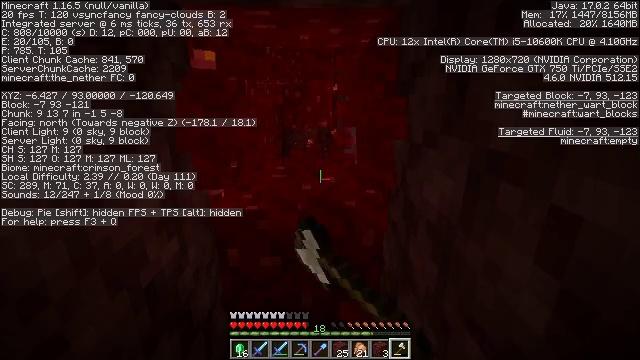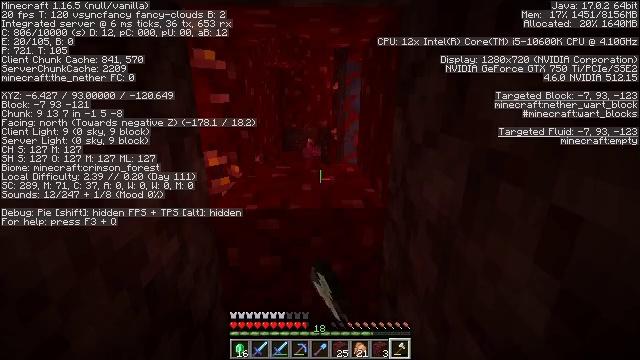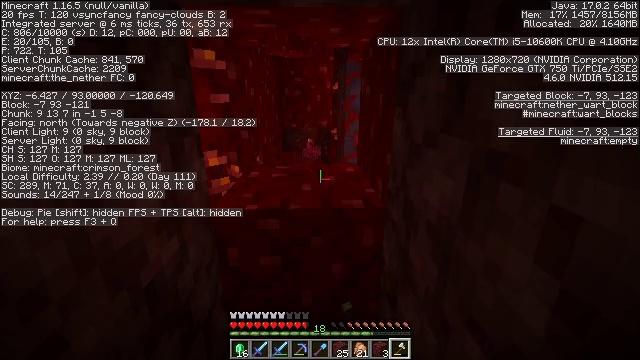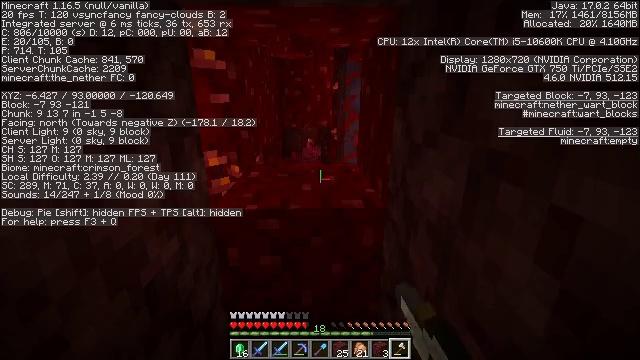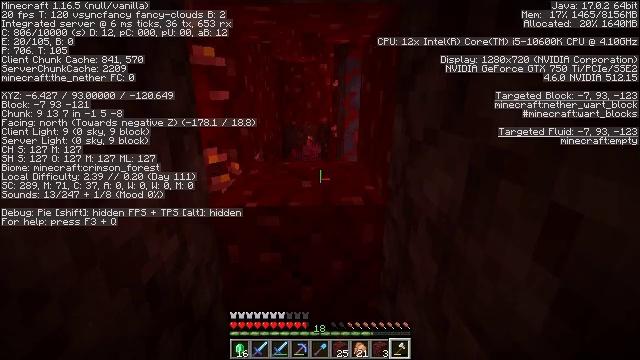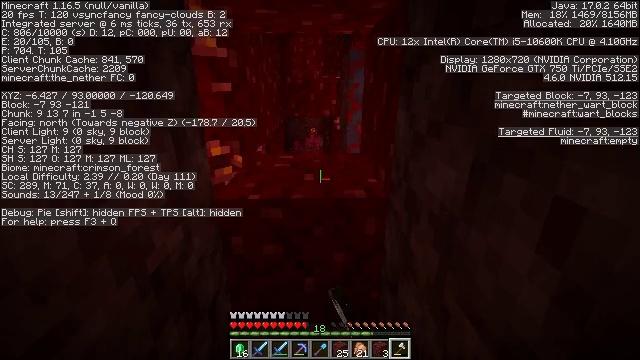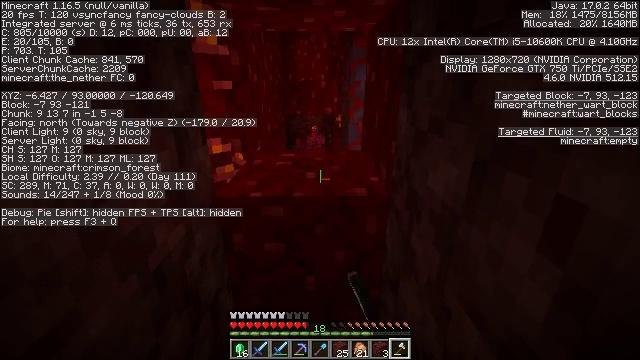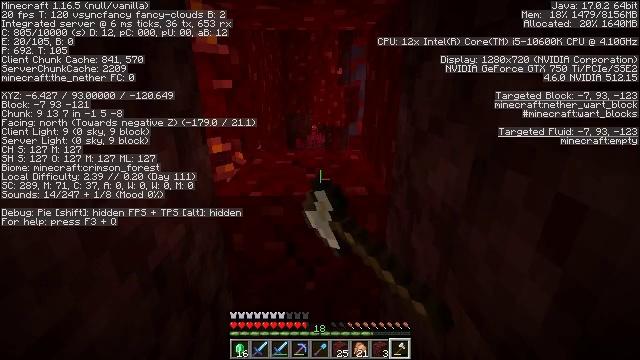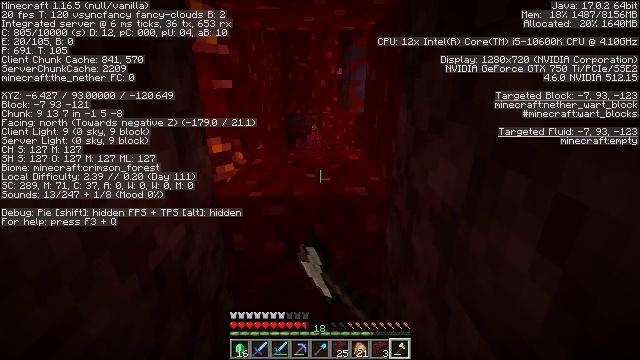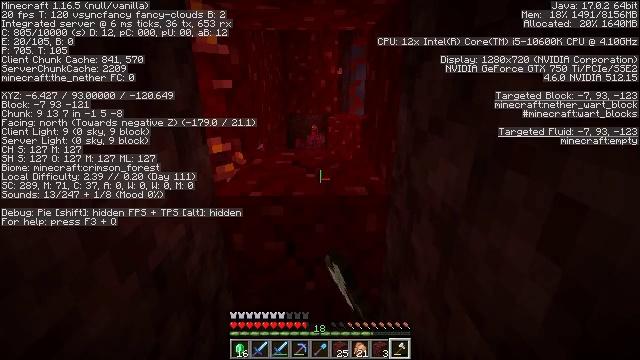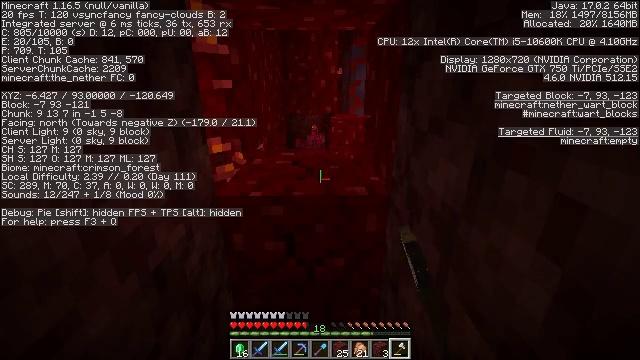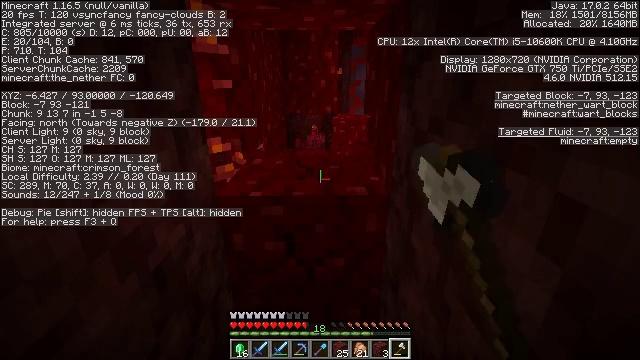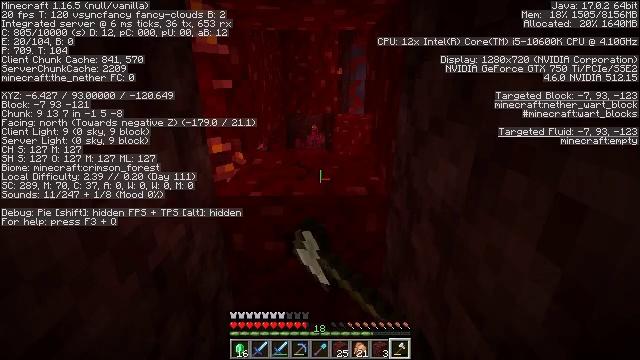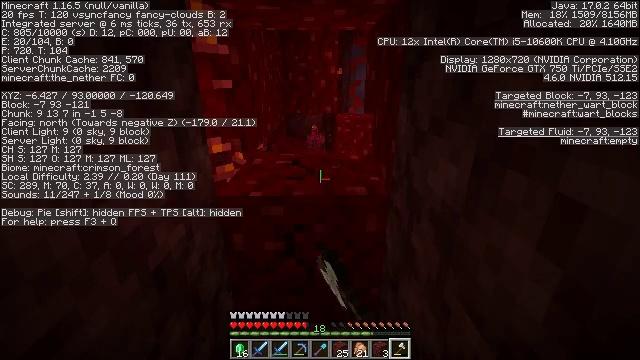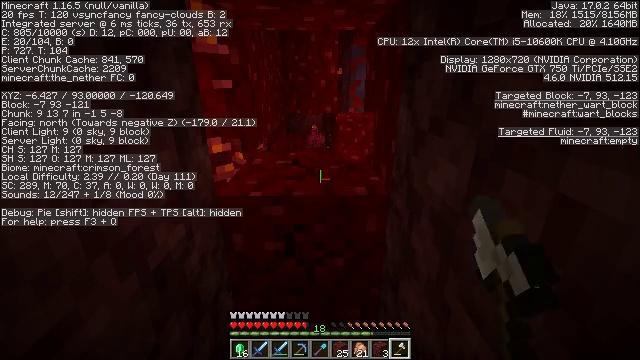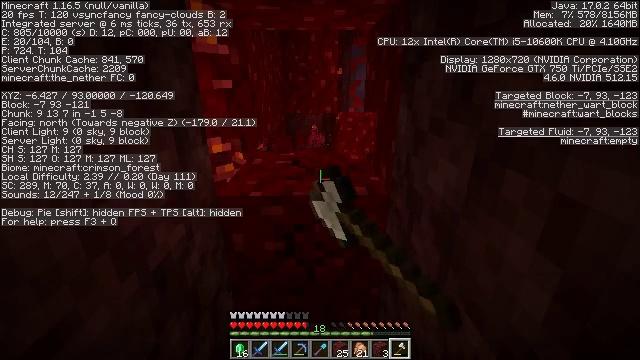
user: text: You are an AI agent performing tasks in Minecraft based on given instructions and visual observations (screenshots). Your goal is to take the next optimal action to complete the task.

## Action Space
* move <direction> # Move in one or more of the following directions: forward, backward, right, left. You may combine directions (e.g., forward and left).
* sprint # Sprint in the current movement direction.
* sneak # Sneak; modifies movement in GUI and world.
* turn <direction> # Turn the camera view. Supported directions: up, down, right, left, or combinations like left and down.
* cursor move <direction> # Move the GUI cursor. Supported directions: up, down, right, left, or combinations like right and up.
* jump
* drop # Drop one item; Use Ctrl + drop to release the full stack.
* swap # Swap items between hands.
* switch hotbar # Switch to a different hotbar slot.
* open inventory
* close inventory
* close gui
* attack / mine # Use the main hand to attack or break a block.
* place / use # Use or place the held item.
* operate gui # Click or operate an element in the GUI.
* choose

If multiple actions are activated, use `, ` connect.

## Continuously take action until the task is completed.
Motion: motion action
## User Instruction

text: Break the nether wart block with a tool.
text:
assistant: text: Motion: attack / mine
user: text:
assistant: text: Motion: attack / mine
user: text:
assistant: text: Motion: attack / mine
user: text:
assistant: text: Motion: attack / mine
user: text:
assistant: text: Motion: turn down, attack / mine
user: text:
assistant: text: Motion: attack / mine
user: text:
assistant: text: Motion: attack / mine
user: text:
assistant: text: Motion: attack / mine
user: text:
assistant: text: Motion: attack / mine
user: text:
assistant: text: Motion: attack / mine
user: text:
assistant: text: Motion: attack / mine
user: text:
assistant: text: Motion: attack / mine
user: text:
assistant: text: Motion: attack / mine
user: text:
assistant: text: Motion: attack / mine
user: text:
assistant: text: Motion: attack / mine
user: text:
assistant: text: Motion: attack / mine
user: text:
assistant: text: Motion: attack / mine
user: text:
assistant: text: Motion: attack / mine
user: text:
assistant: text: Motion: attack / mine
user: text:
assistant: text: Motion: attack / mine
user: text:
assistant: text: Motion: attack / mine
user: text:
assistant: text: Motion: attack / mine
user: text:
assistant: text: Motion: attack / mine
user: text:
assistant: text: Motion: attack / mine
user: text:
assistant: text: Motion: attack / mine
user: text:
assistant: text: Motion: attack / mine
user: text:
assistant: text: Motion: attack / mine
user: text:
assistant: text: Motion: attack / mine
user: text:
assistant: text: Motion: attack / mine
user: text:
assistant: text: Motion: attack / mine